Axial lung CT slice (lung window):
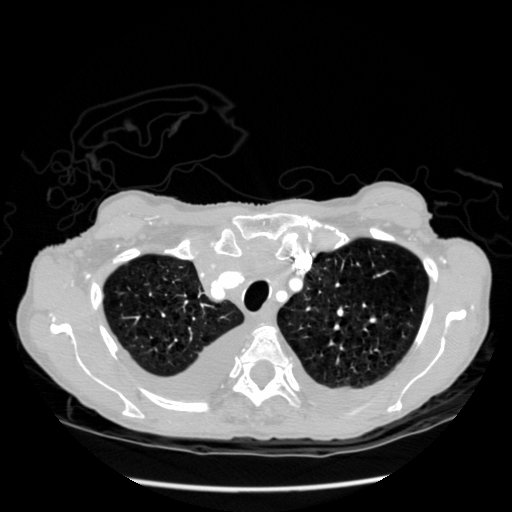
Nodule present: no